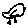
Label: bird